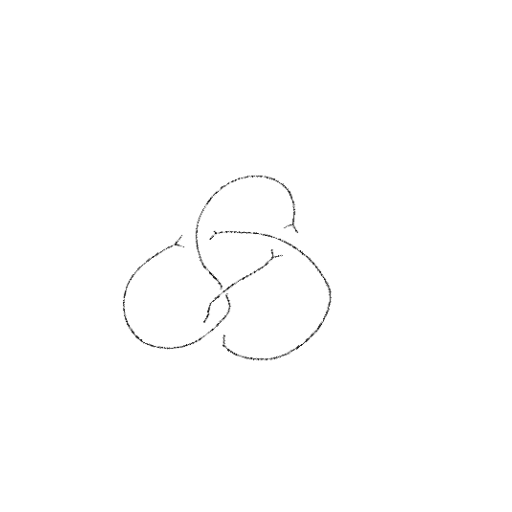
Crossing number: 4